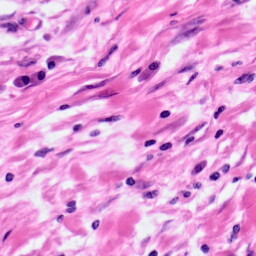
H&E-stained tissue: Pancreatic